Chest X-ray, AP view. Patient: 48 years old, sex M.
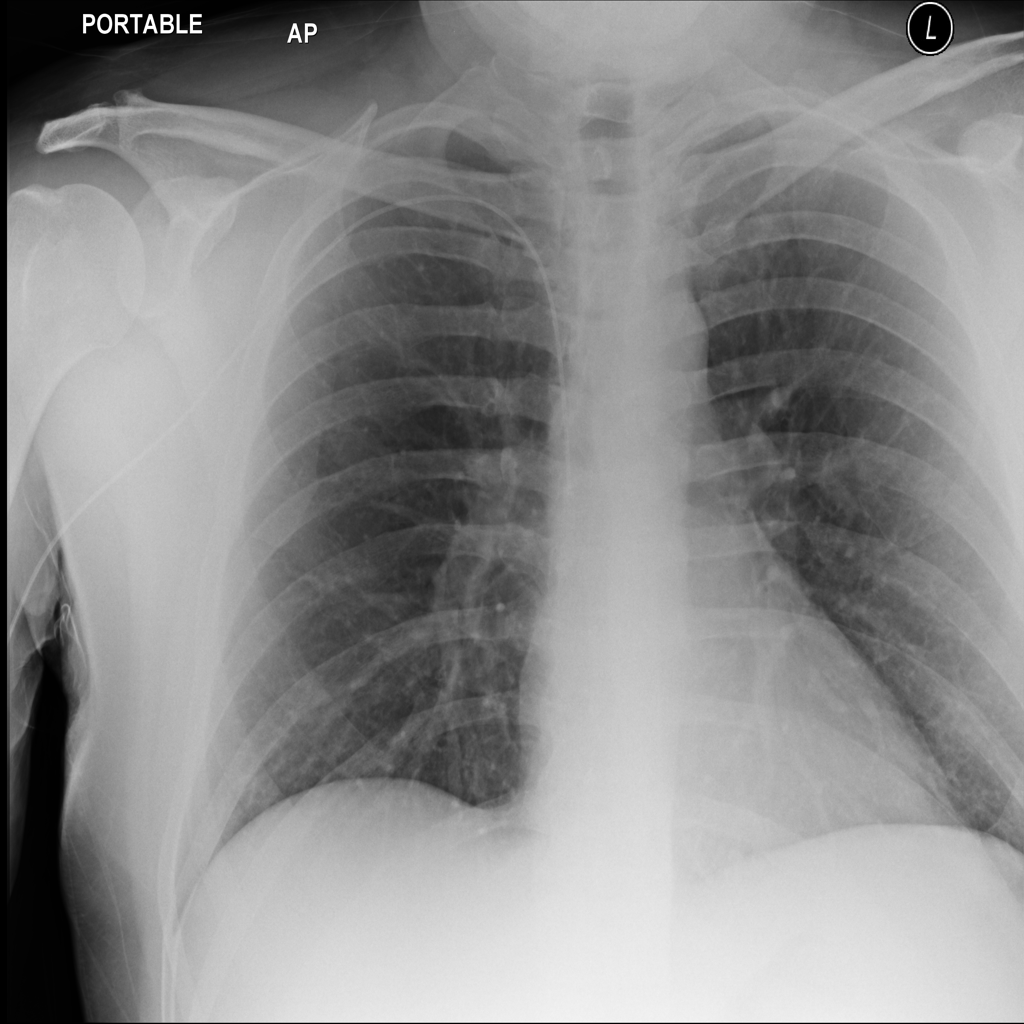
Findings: Infiltration